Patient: sex F, age 46
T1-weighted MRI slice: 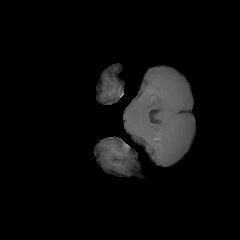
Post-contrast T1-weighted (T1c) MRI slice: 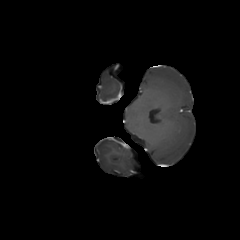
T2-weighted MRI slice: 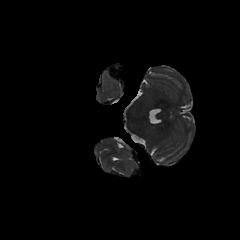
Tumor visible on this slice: no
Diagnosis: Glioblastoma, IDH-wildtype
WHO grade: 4